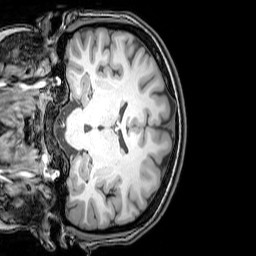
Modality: T1w
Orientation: coronal
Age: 22
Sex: female
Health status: healthy
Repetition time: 0.081 s
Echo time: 0.037 s